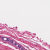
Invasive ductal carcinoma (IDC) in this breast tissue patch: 0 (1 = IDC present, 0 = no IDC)